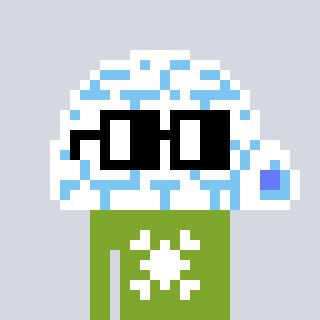
a pixel art character with square black glasses, a igloo-shaped head and a slimegreen-colored body on a cool background